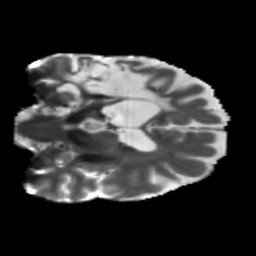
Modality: T2w
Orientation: coronal
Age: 46
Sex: male
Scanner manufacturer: siemens
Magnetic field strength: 3 T
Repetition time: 5.25 s
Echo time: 0.08 s